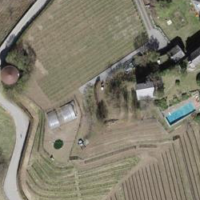
EUNIS habitat code: 40
Species observed at this site:
Aruncus dioicus